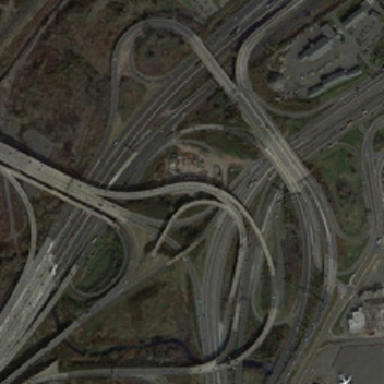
The viaduct crisscross pattern .